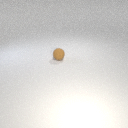
small brown rubber sphere